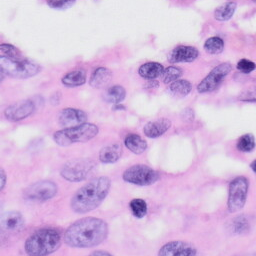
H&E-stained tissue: Skin